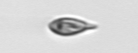
Label: Cryptophyta